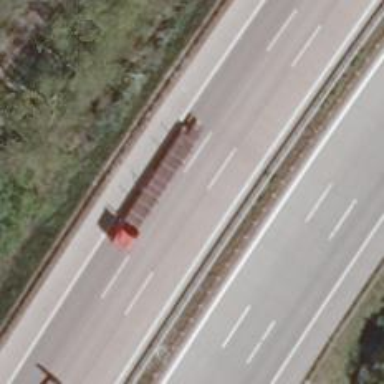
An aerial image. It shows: Motorway with concrete surface.